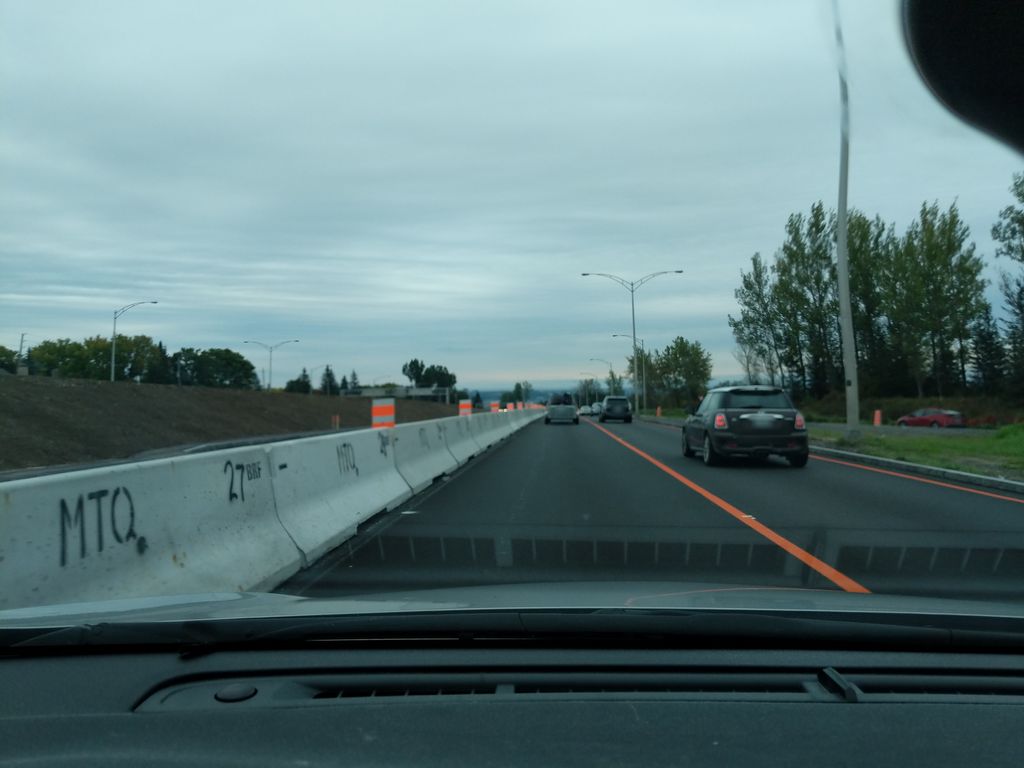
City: quebec_city